Aerial crown-view tile of a tropical tree (Barro Colorado Island, Panama), acquired 20250217:
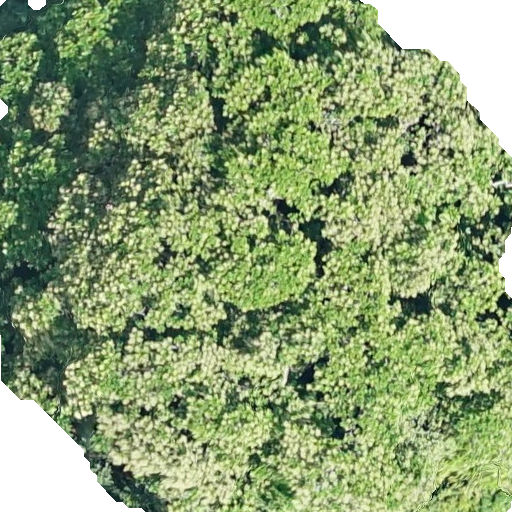
Species: Anacardium occidentale
GBIF accepted scientific name: Anacardium occidentale
Crown area: 420.224 m²